Interaction volume radius: 5 \u00c5
Interaction volume height: 30 \u00c5
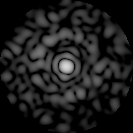
Disorder parameter: 0.8411